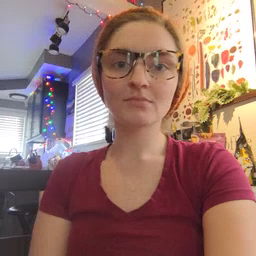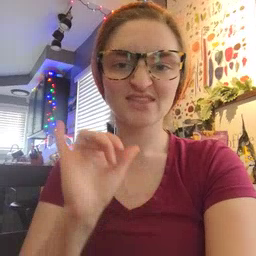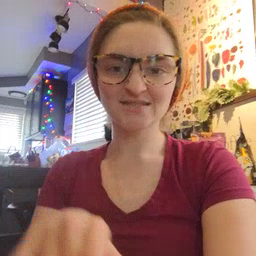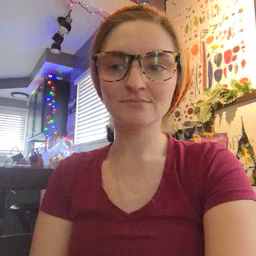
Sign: that